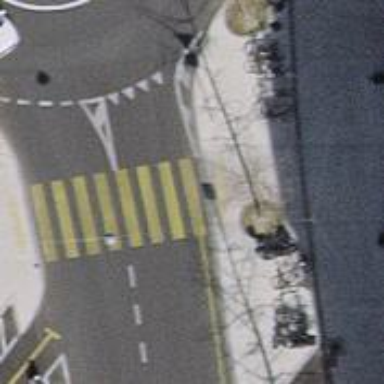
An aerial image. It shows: Kerb serving as barrier.